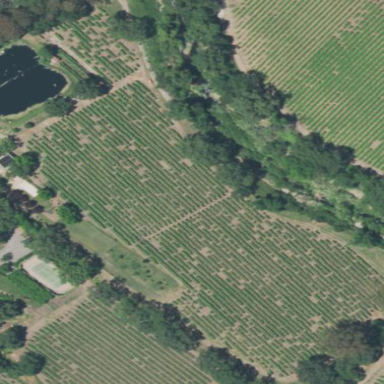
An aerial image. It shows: Vineyard with grape crops.